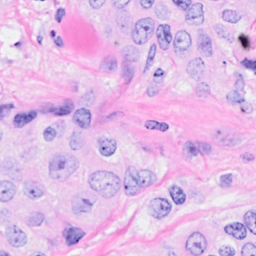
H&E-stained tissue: Breast